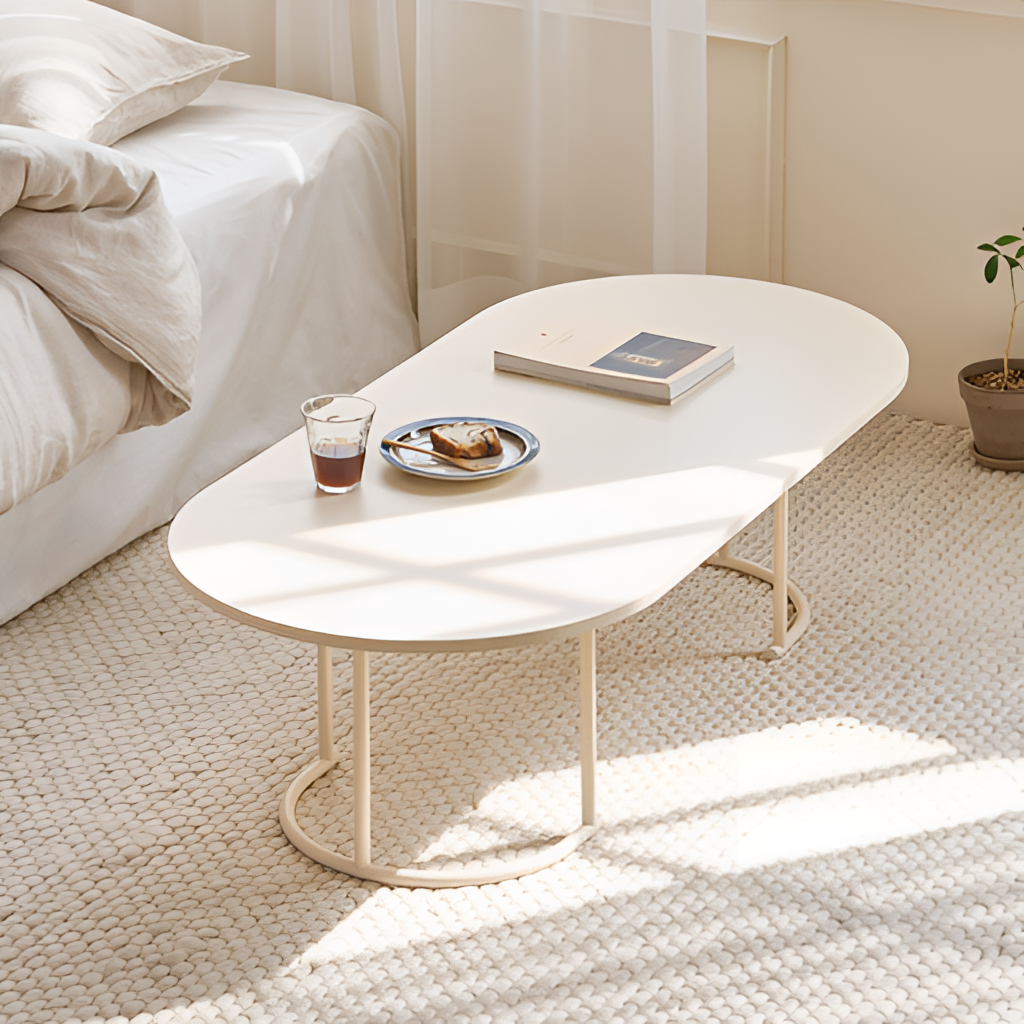
bedroom, white metal coffee table, woven flooring, with textured pattern, minimalist, white fabric wallpaper, with sheer pattern